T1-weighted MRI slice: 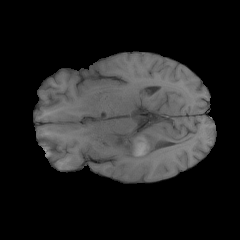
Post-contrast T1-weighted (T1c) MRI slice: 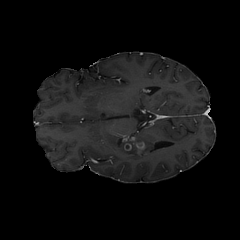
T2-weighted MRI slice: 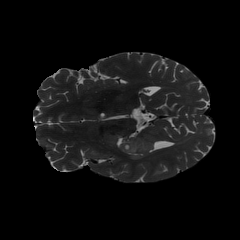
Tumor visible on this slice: yes